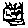
Label: hexagon